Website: crate-barrel
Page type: billing-address
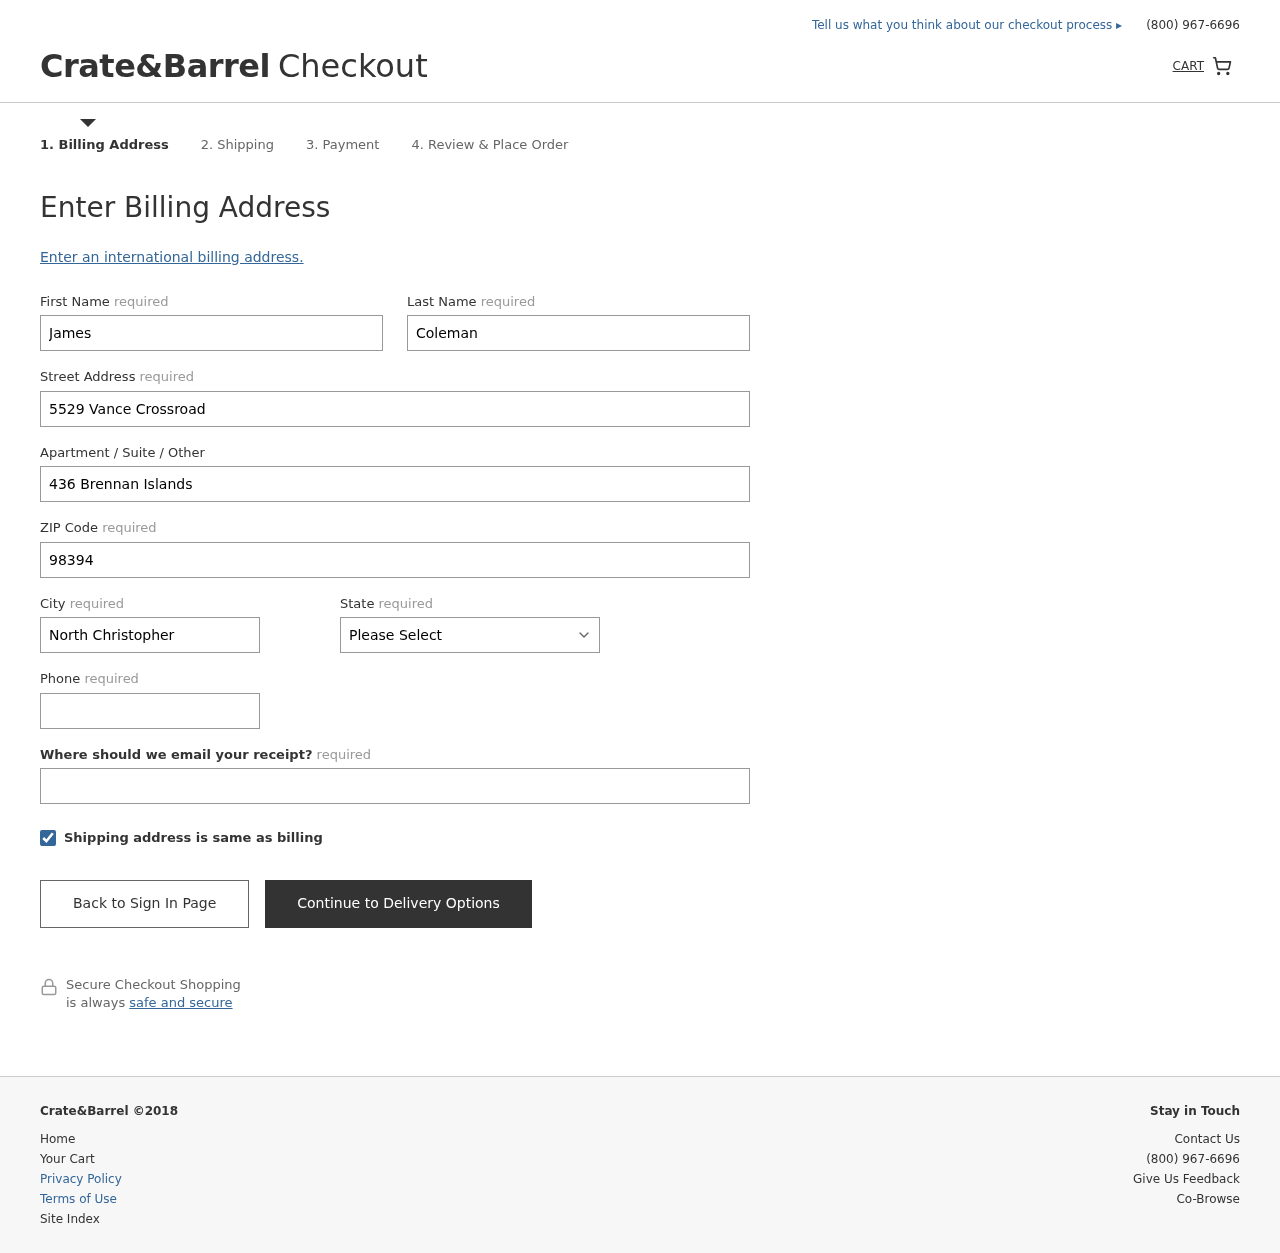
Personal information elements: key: PII_STATE
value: Hawaii
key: PII_FIRSTNAME
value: James
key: PII_LASTNAME
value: Coleman
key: PII_STREET
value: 5529 Vance Crossroad
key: PII_STREET2
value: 436 Brennan Islands
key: PII_POSTCODE
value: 98394
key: PII_CITY
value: North Christopher
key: PII_PHONE
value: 8204376699
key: PII_EMAIL
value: jamescoleman@hotmail.com